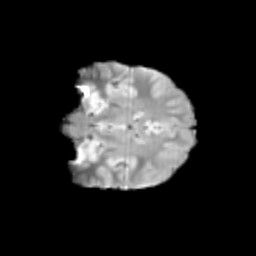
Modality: T2w
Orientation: coronal
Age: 11
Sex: female
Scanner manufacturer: siemens
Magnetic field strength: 3 T
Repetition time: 3.8 s
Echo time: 0.07 s